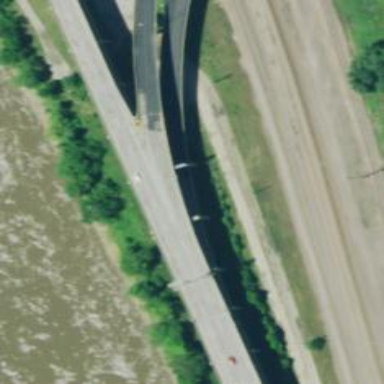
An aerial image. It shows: Viaduct bridge over motorway.